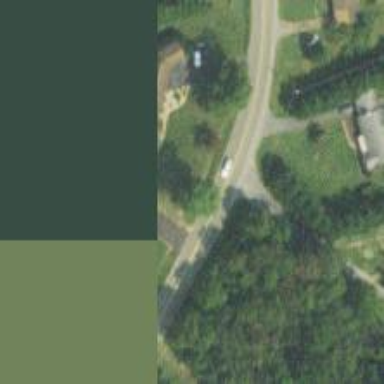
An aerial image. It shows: Secondary road.